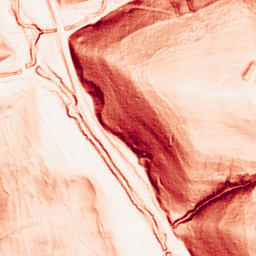
Category: morphological
Decomposition family: morphological_gradient
Decomposition parameters: size: 3
shape: square
Upsampling method: bspline
Upsampling parameters: scale: 2
Upsampling scale: 2